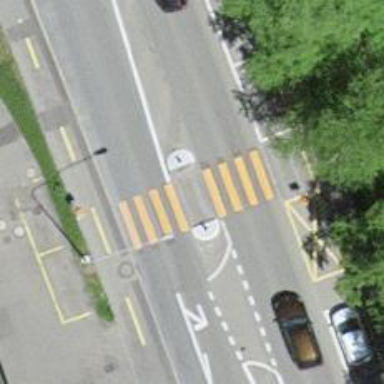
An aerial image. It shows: Unmarked crossing with pedestrian island.